Brain MRI, t2w sequence, axial 2D slice.
Patient: age 45, sex F, weight 75 kg, height 1.65 m
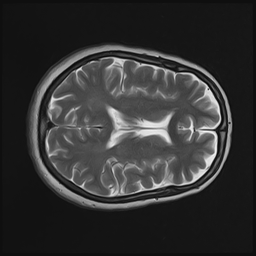